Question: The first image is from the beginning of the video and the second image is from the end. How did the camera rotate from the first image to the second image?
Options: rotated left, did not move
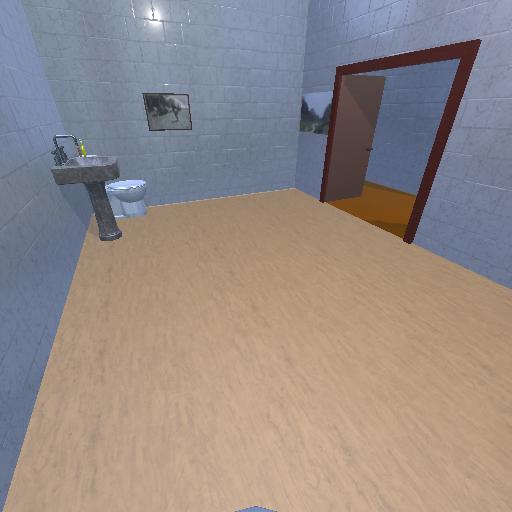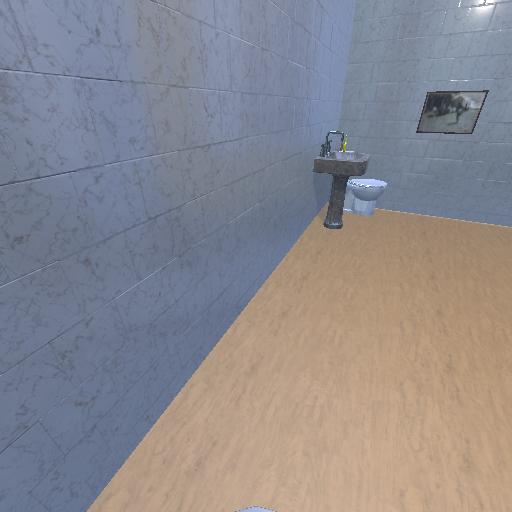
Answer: rotated left